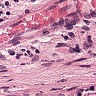
Metastatic tissue present: no